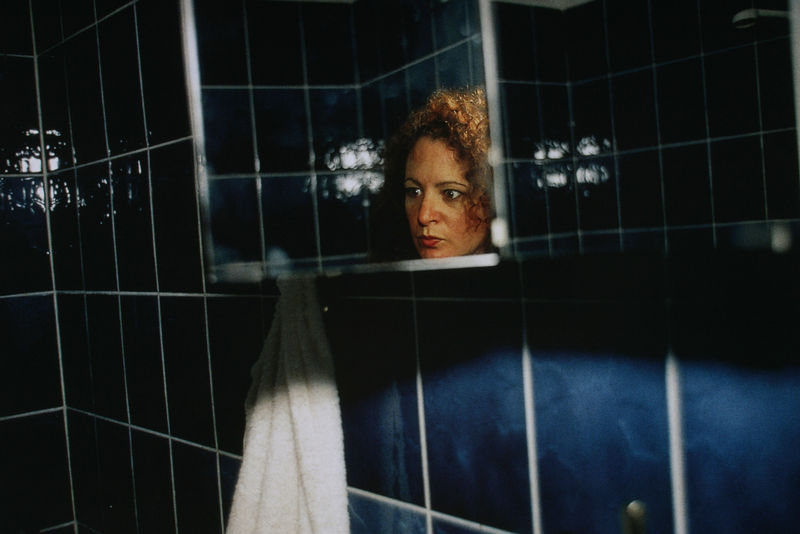
Titel: Selbstporträt in blauem Badezimmer, Berlin
Künstler: Nan Goldin
Schlagwörter: blau, dunkel, haut, kopf, schatten, weiß, braun, frau, hell, licht, mund, nase, raum, schwarz, stirn, blick, rot, augen, gesicht, rahmen, portrait, porträt, spiegel, spiegelung, augenbrauen, lippe, lippen, locken, wangen, schrank, ecke, spiegelbild, modern, ausdruck, blue, lady, wohnung, woman, glanz, handtuch, mirror, spiegeln, foto, fotografie, bad, waschen, fotorealismus, fugen, fliesen, fliese, kacheln, betrachten, photo, badezimmer, toilette, wut, einrichtung, schminken, kosmetik, dusche, tiles, bathroom, duschkopf, frottee, goldin, konn, nan goldin